Question: At times the labels aren't showing up on the extreme edges of an axis. For example, in this picture I would always like a label at the top of the chart, like where that red circle is (as well as near the origin). Any ideas?

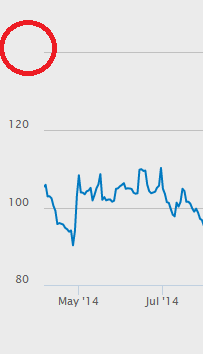
Answer: Believe it or not, Highcharts has the following property <URL>.
This has screwed me over more than once. Set it to 'true' and you're good to go.
'''
{
yAxis: {
showLastLabel: true
}
}
'''